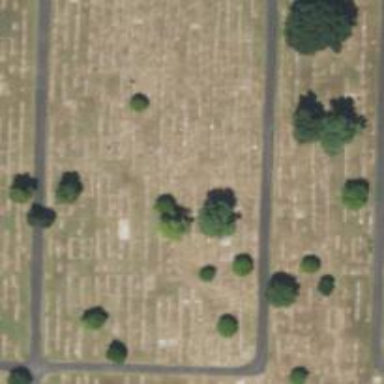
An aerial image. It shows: Cemetery.